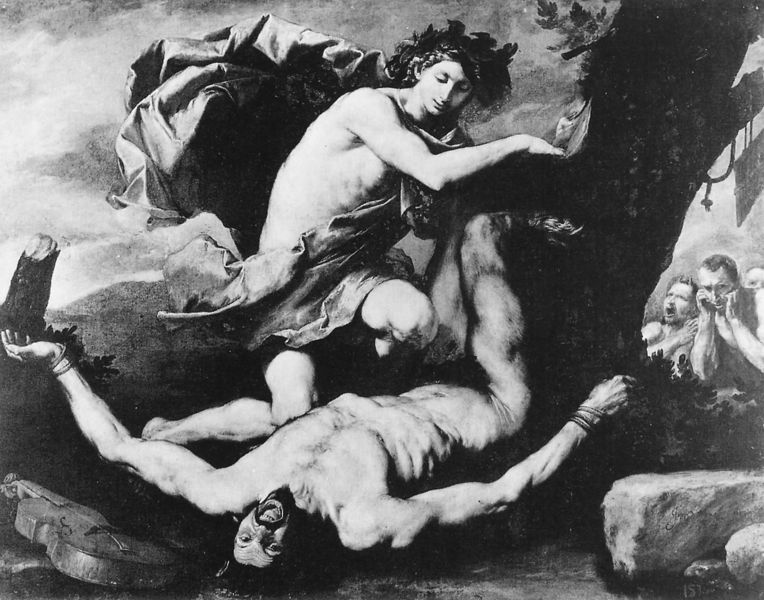
Titel: Apoll und Marsyas
Künstler: Jusepe de Ribera
Standort: Neapel, Certosa di San Martino (EU - I - Kampanien)
Schlagwörter: baum, felsen, gemälde, gott, himmel, kampf, körper, mann, nackt, rubens, umhang, frau, tuch, malerei, bart, böse, stein, steine, tod, instrument, boden, mantel, gitarre, engel, fesseln, liegen, cello, zuschauer, angst, gewalt, kordel, junge, fallen, foto, seil, schwarz-weiß, schlag, schrecken, kranz, lorbeerkranz, mythologie, geige, violine, leid, schmerz, schreien, teufel, pan, sturz, gottheit, schmerzen, schlagen, schrei, baumstumpf, konstruktivismus, fessel, pflock, gefesselt, prometheus, sartyr, srein, malewitsch, schwarzes quadrat, leber, pferdefuß, appollon, #baumstumpf